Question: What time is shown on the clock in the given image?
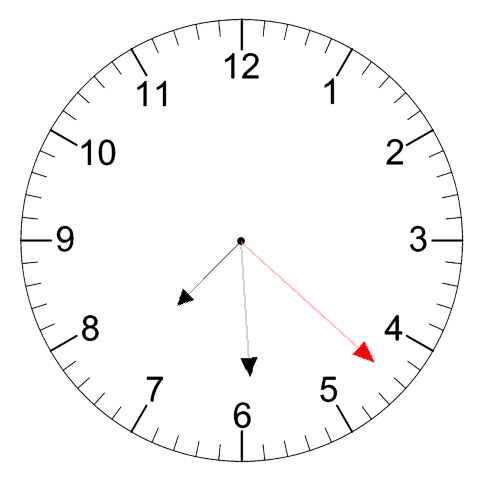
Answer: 07:29:22